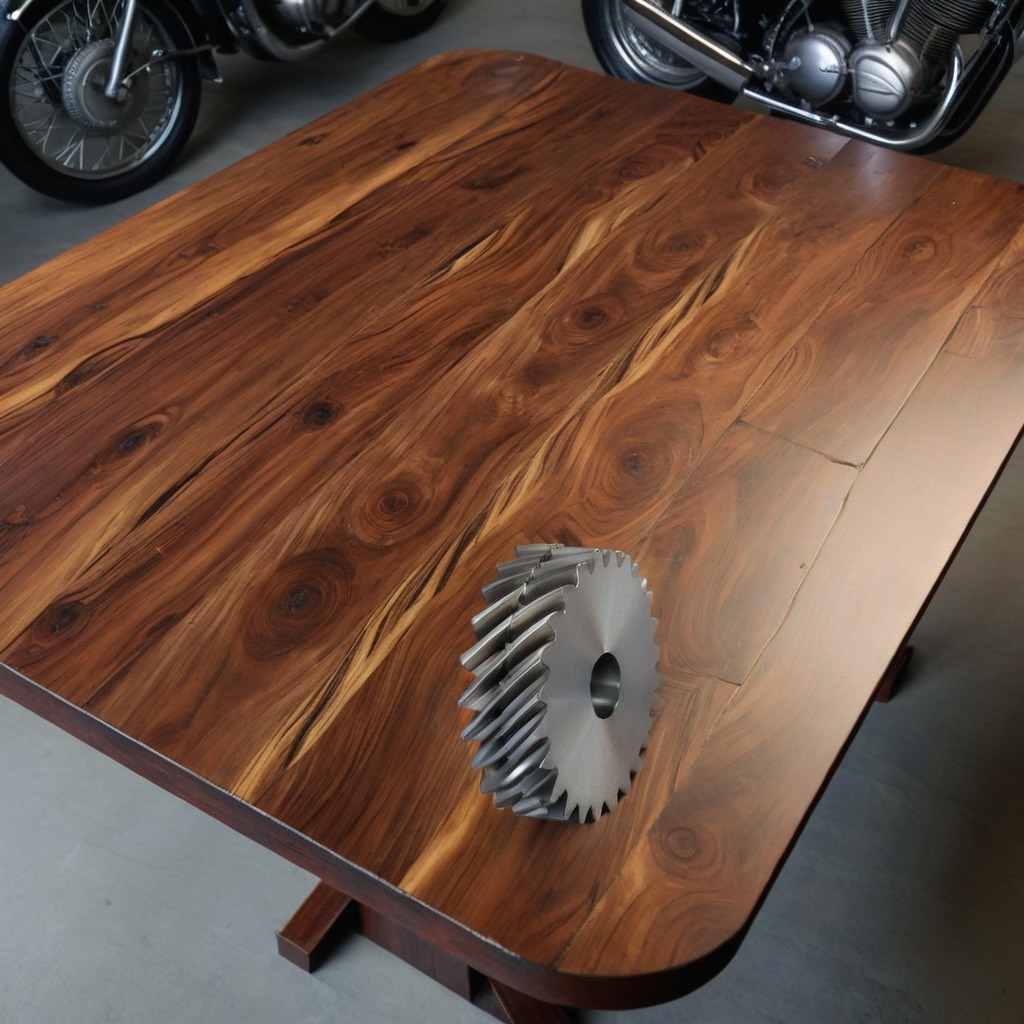
A steel gear with teeth is lying on an oil-spilled wooden table in a vintage motorcycle garage.